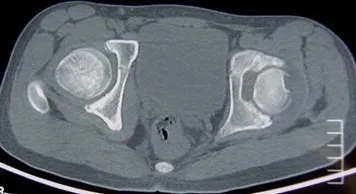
CT images of bilateral hips. The left femoral head was irregular with rough margins, the bone trabeculae were unclear; cortical bone fracture and small free bone fragments were observed.
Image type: radiology (ct)